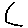
Label: triangle